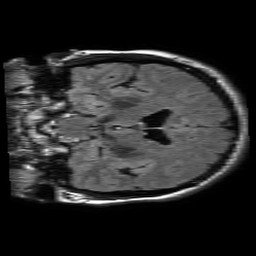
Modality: FLAIR
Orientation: coronal
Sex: female
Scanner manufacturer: philips
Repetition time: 11 s
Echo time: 0.125 s